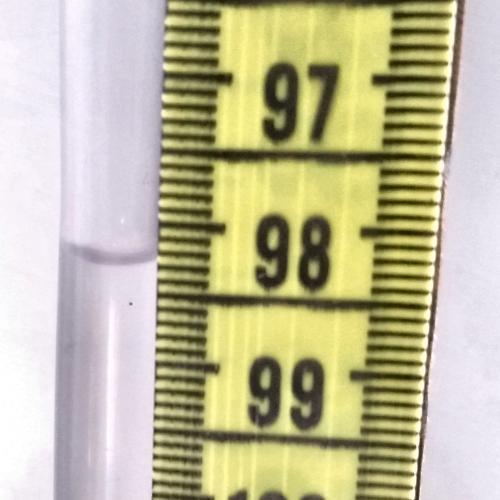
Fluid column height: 98.3 cm